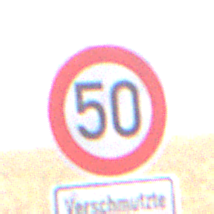
Verkehrszeichen: Geschwindigkeit50
Zusatzzeichen unten: HinweiseAufGefahrenDurchVerbaleAngabe4
Umgebung: Outdoor, Nature
Tageszeit: Midday
Wetter: PartlyCloudy
Licht: Natural
Jahreszeit: NotSpecified
Kontrast: HighContrast